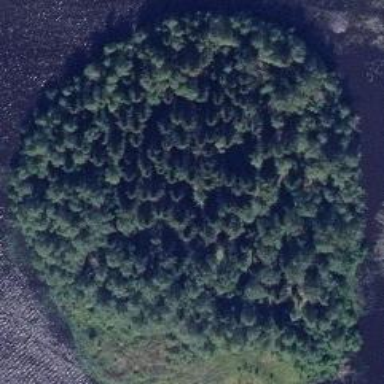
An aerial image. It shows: Islet.